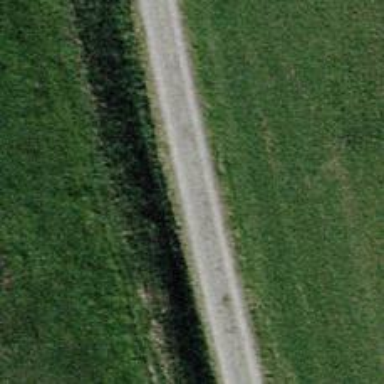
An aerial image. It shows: Pebblestone track with grade3 tracktype.